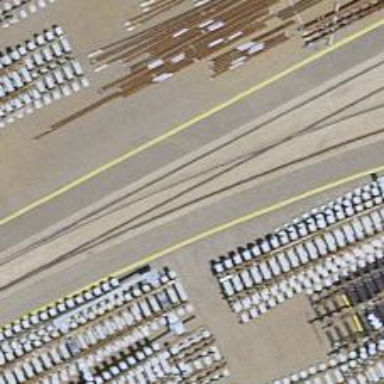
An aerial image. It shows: Railway switch.